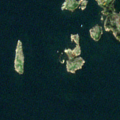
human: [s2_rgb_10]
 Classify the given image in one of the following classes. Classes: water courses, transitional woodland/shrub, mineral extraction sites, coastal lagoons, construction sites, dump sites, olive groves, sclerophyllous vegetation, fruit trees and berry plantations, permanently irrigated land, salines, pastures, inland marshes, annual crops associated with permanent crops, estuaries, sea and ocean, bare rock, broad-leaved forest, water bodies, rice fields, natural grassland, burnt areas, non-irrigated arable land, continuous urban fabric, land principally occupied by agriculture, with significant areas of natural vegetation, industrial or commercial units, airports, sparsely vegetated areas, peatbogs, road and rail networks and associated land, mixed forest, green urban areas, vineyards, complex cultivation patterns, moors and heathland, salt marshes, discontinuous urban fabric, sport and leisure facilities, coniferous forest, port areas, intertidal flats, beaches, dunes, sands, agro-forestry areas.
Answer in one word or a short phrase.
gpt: bare rock, sea and ocean